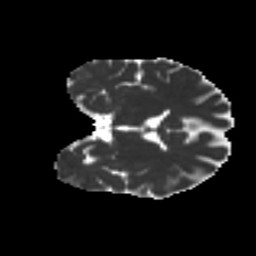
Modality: MD
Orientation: coronal
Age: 34
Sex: male
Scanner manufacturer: ge
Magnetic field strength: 3 T
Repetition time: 7.8 s
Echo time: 0.0606 s